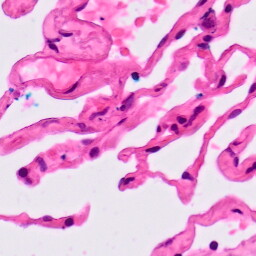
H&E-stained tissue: Lung